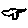
Label: bird